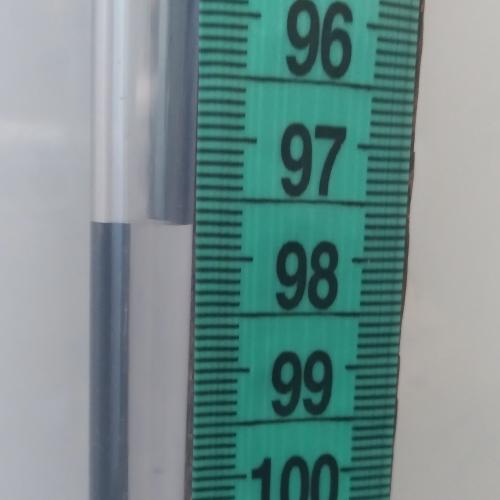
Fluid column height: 97.7 cm